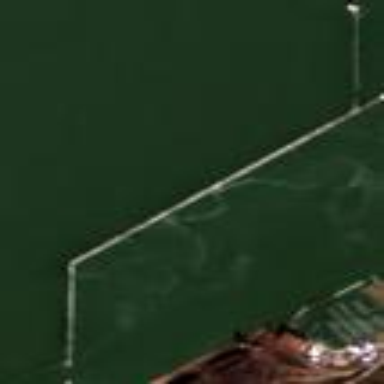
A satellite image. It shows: Breakwater made of rocks.